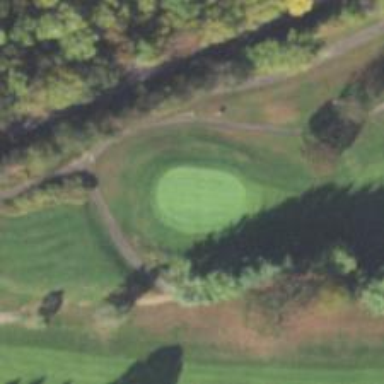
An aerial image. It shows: Golf hole.